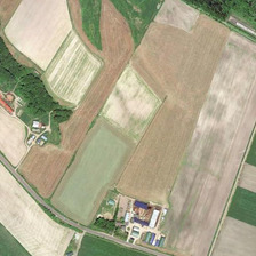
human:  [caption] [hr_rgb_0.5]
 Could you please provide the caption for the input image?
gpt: The economy is very good.

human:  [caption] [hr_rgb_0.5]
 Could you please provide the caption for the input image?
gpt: The farmland is very nice.

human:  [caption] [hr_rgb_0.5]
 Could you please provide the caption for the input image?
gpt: The farmland is very beautiful.

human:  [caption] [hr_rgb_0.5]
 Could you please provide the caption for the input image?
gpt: The farm is beautiful

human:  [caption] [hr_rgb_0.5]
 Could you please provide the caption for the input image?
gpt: The farmland is very beautiful.